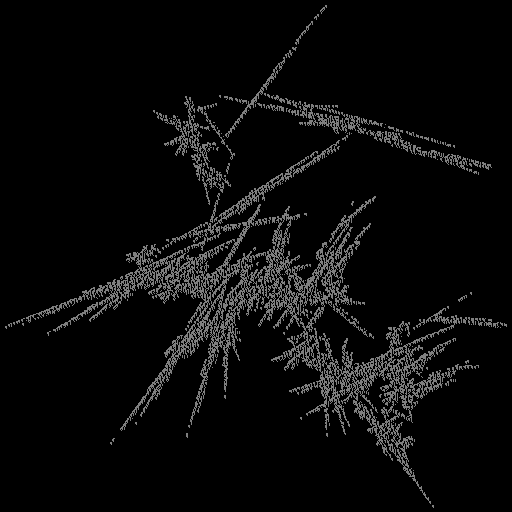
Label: groundpine